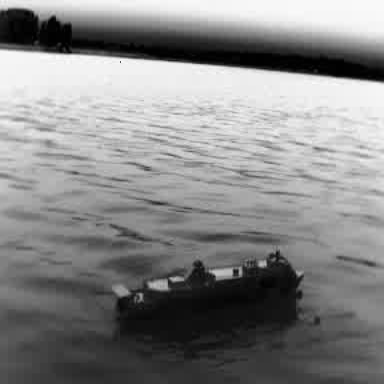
There is a container_ship in the infrared image.